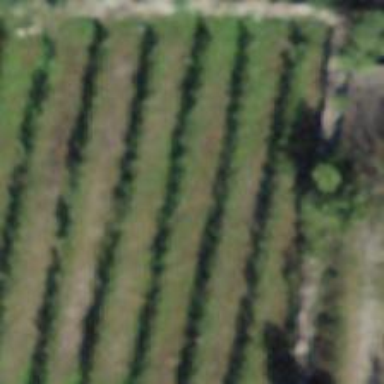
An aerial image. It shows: Vineyard where grapes are grown.